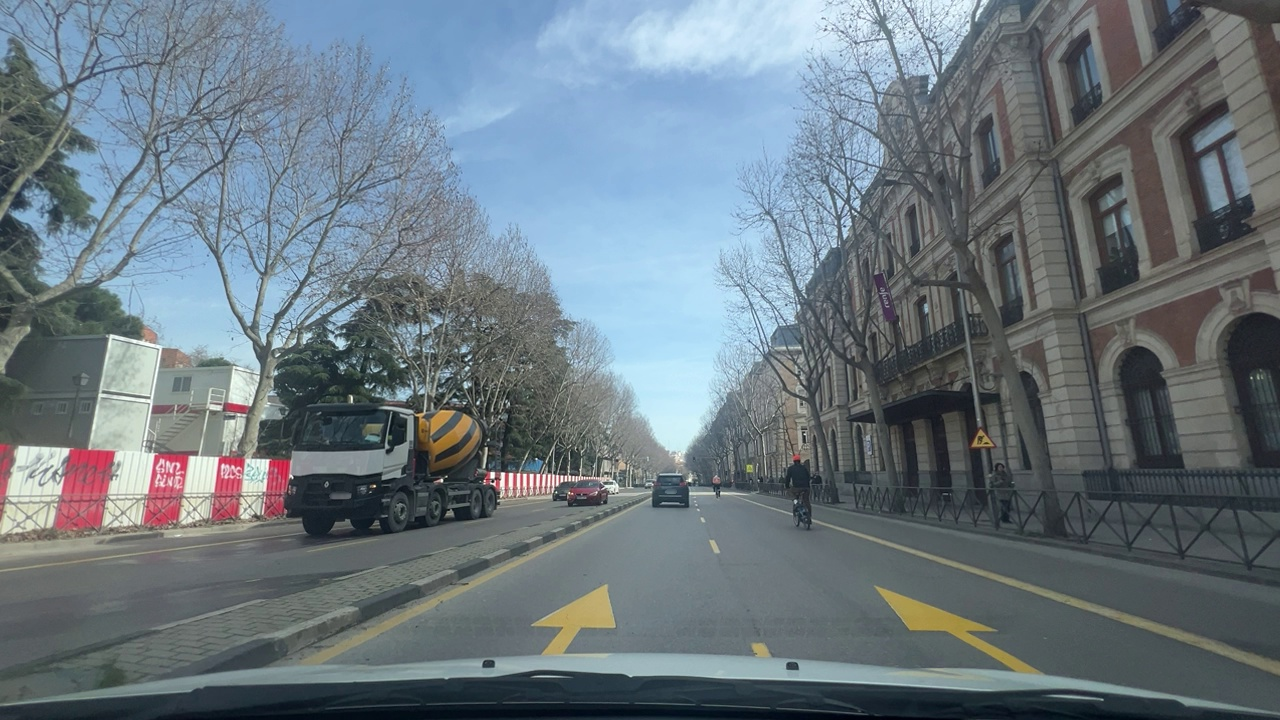
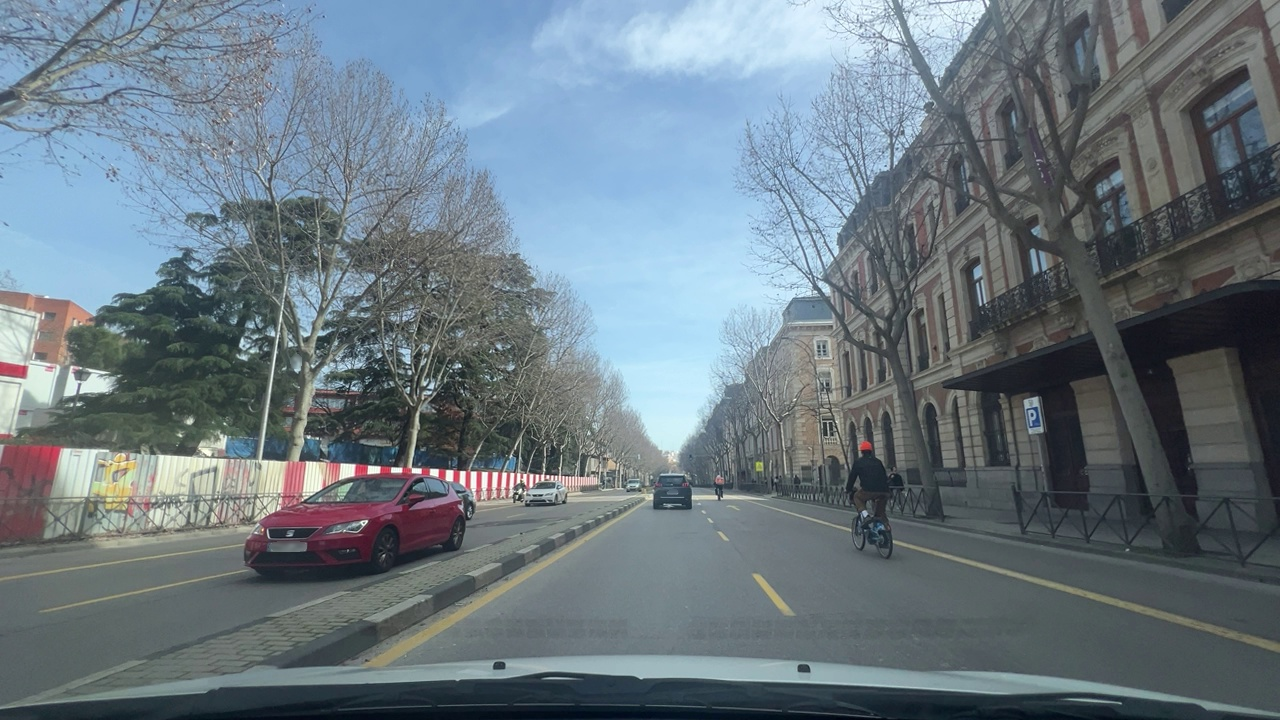
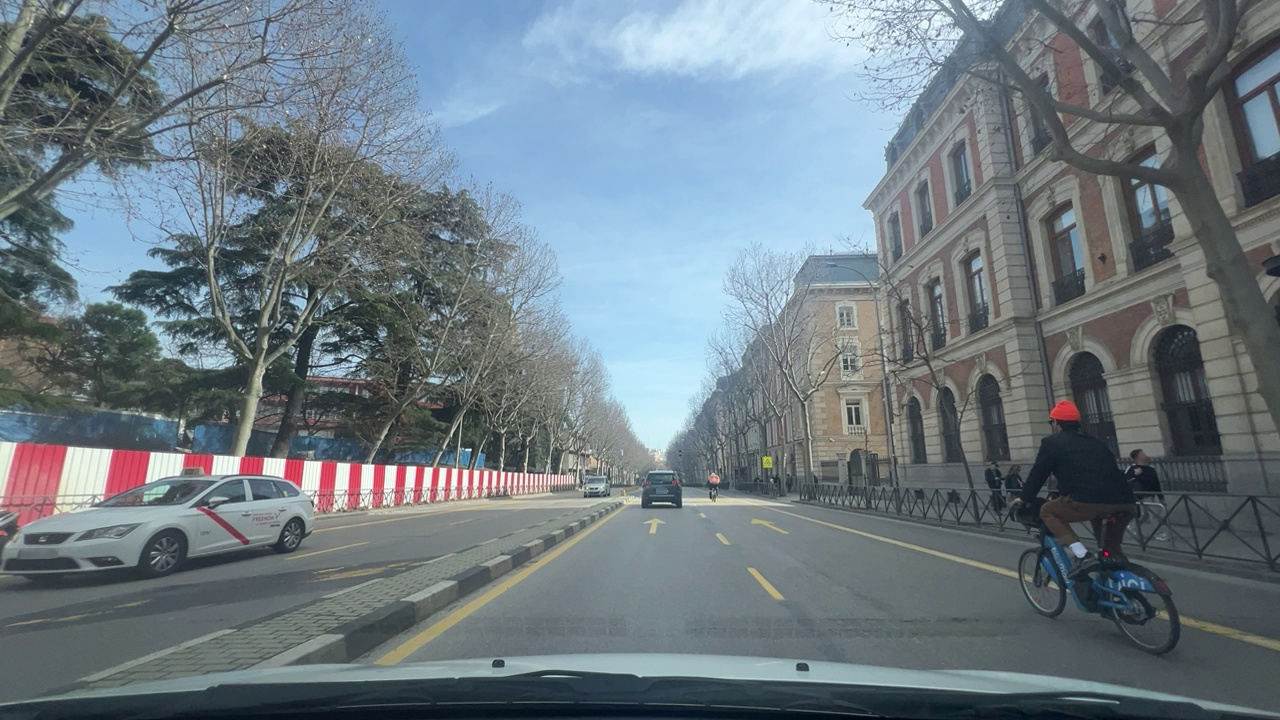
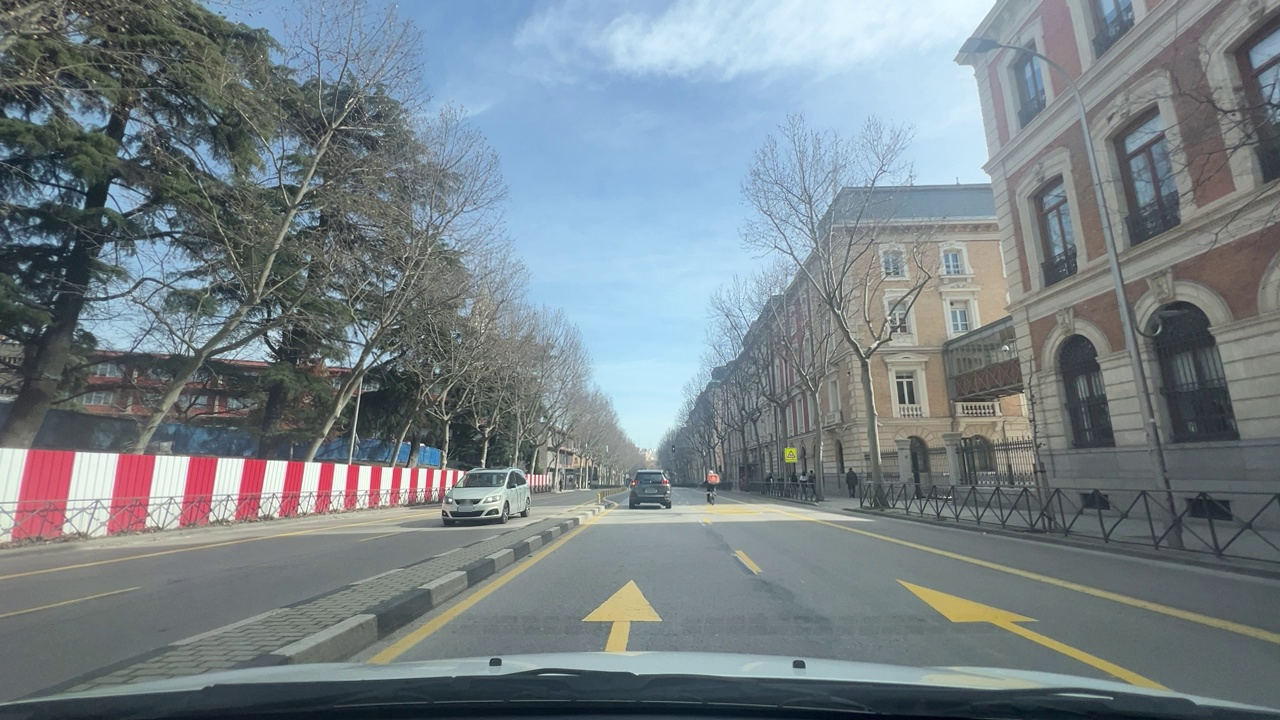
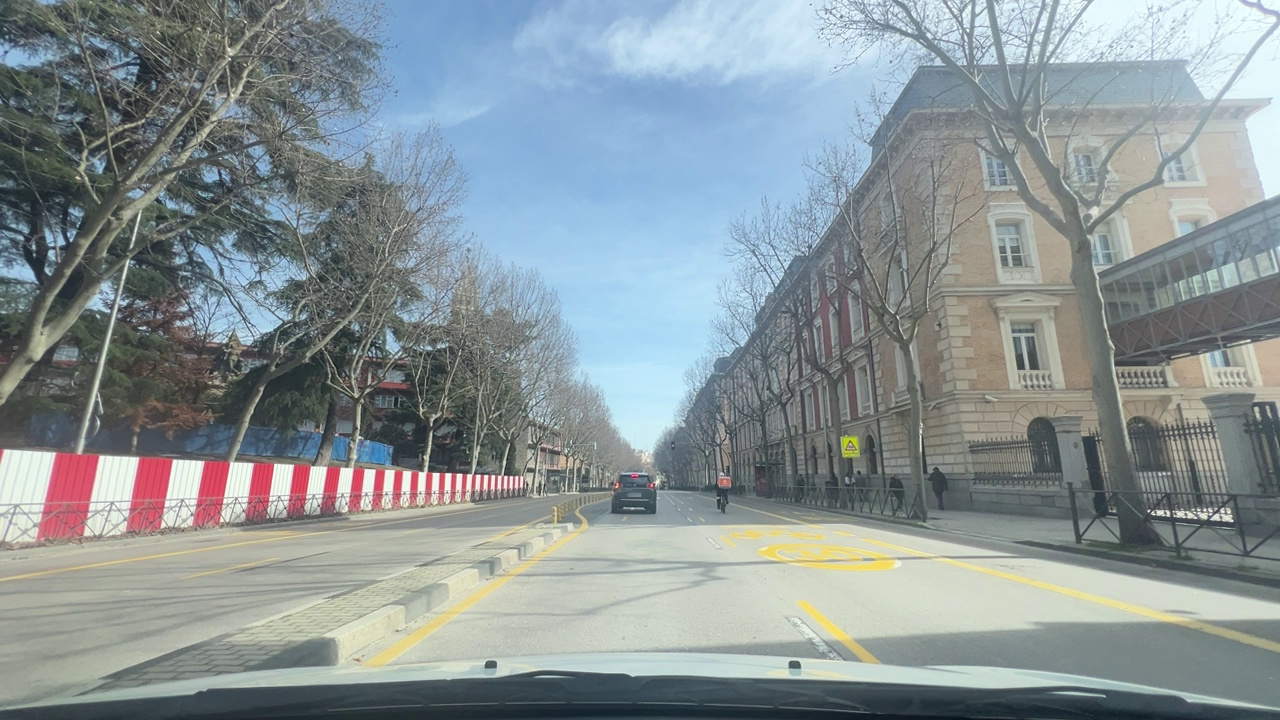
Situation: Pedestrian
Question: Is the ego vehicle traveling on a narrow street with sidewalks or bike lanes directly adjacent to the roadway?
Answer: Yes
Reasoning: The Ego vehicle is traveling in the left lane of a street with two general-purpose lanes plus a dedicated bus lane.

Situation: Pedestrian
Question: Are pedestrians or cyclists moving alongside the ego vehicle on the right side?
Answer: Yes
Reasoning: There is a bicycle traveling in the right-hand lane, parallel to the Ego lane.

Situation: Pedestrian
Question: Could a pedestrian's current path intersect with the trajectory of the ego vehicle?
Answer: No
Reasoning: There is a bicycle traveling in the right-hand lane, parallel to the Ego lane.

Situation: Pedestrian
Question: Are pedestrians or cyclists moving alongside the ego vehicle on the left side?
Answer: No
Reasoning: There is a median between the Ego lane and the left side, separating it from the oncoming traffic lanes.